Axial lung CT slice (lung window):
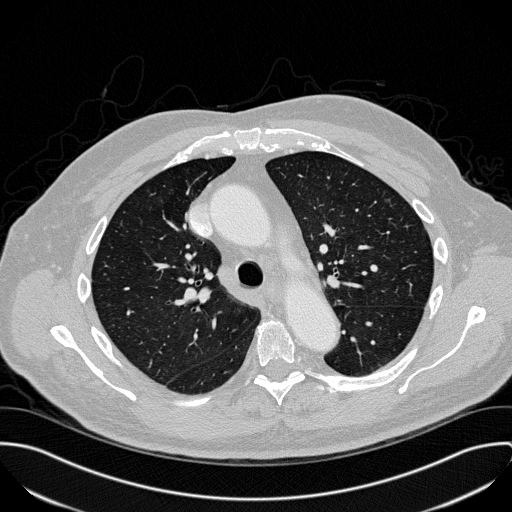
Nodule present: no